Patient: sex F, age 75
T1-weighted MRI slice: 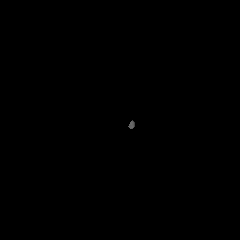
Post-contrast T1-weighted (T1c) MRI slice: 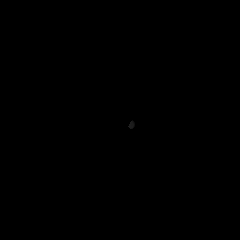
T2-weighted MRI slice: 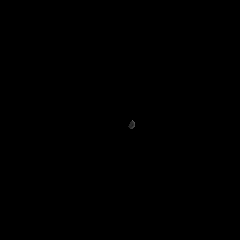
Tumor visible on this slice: no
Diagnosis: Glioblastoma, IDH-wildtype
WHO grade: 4